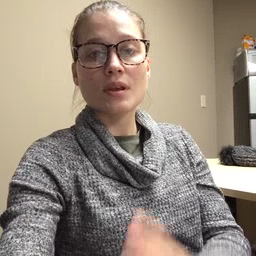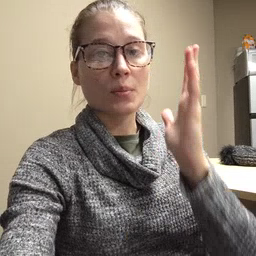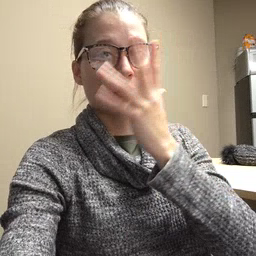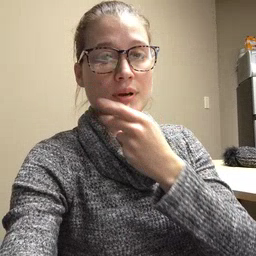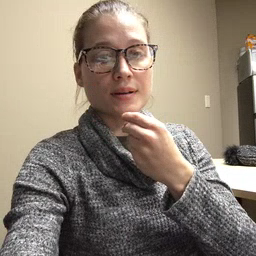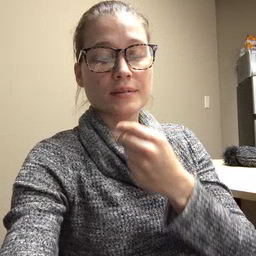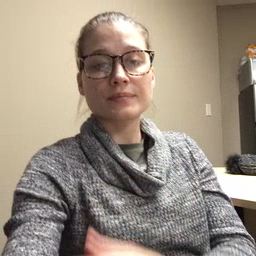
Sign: pretty